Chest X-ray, PA view. Patient: 32 years old, sex M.
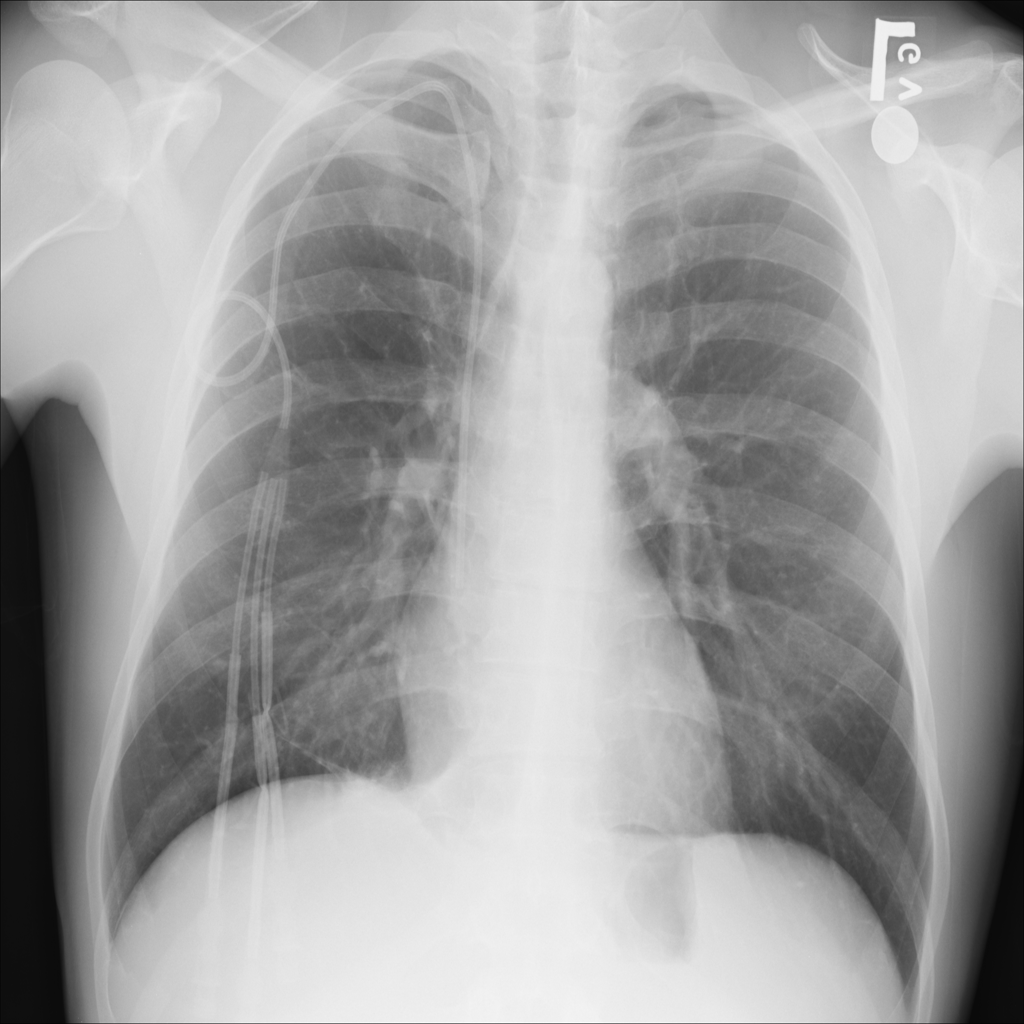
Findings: No Finding